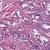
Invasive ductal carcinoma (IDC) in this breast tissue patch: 1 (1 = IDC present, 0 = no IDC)